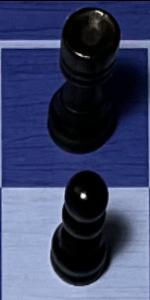
Label: Pawn_Black